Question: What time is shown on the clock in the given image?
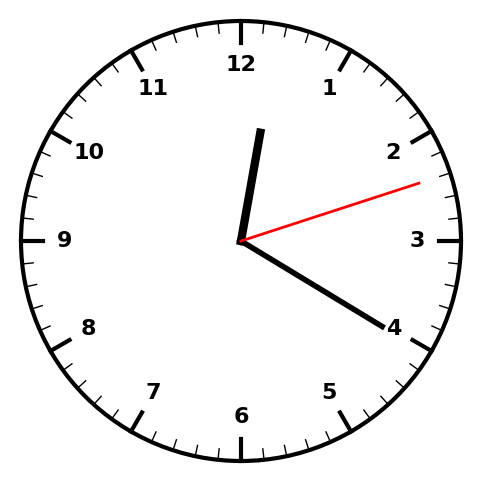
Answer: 12:20:12